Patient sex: M
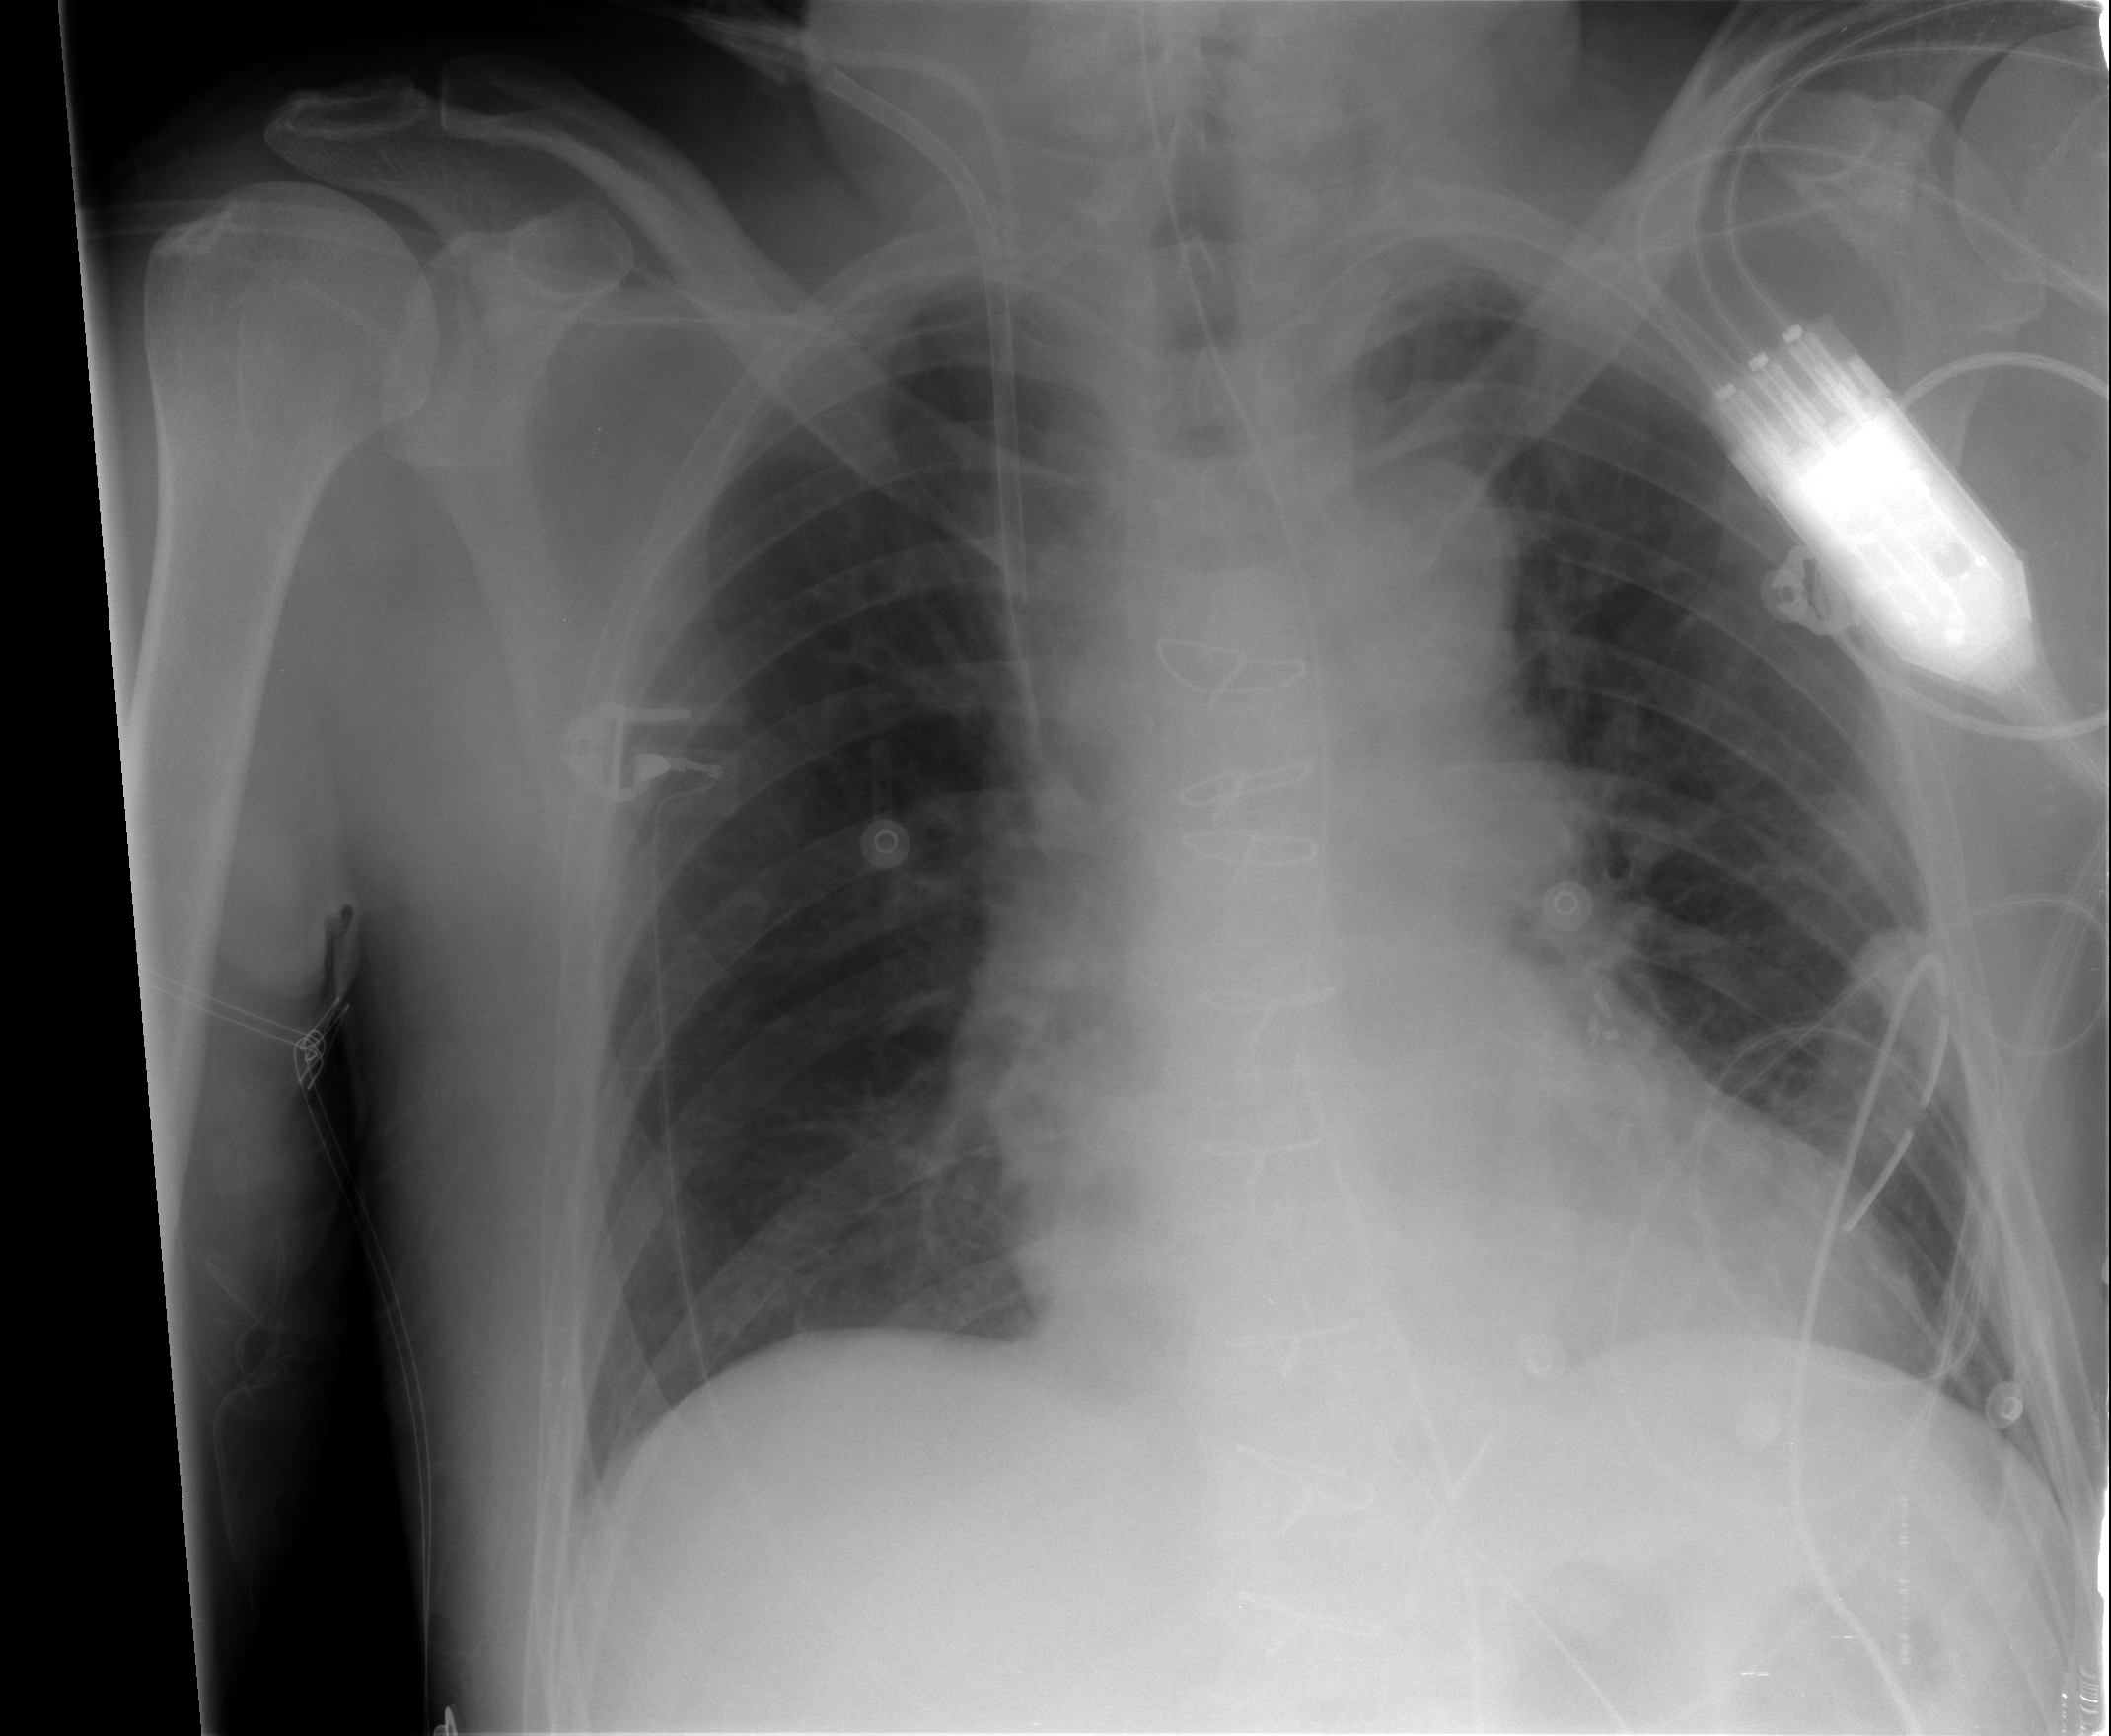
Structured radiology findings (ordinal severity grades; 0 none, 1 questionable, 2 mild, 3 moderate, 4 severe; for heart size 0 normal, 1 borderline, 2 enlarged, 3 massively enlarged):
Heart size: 2
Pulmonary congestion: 2
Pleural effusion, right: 0
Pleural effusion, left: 0
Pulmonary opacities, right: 0
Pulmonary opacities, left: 0
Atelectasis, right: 0
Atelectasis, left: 0